Question: I am trying to make a zip file that contains pdfs. When i extract the zip, the pdfs are corrupted. I placed a watch on 'outputStream'. Here is the first exception
> 'outputStream.Length' threw an exception of type 'System.NotSupportedException' long
here is the entire watch

Code
'''
[HttpPost]
[ActionName("ZipFileAction")]
public HttpResponseMessage ZipFiles([FromBody]int[] id)
{
if (id == null)
{//Required IDs were not provided
throw new HttpResponseException(new HttpResponseMessage(HttpStatusCode.BadRequest));
}
List<Document> documents = new List<Document>();
using (var context = new ApplicationDbContext())
{
foreach (int NextDocument in id)
{
Document document = context.Documents.Find(NextDocument);
if (document == null)
{
throw new HttpResponseException(new HttpResponseMessage(HttpStatusCode.NotFound));
}
documents.Add(document);
}
var streamContent = new PushStreamContent((outputStream, httpContext, transportContent) =>
{
try
{
using (var zipFile = new ZipFile())
{
foreach (var d in documents)
{
var dt = d.DocumentDate.ToString("y").Replace('/', '-').Replace(':', '-');
string fileName = String.Format("{0}-{1}-{2}.pdf", dt, d.PipeName, d.LocationAb);
zipFile.AddEntry(fileName, d.DocumentUrl);
}
zipFile.Save(outputStream); //Null Reference Exception
}
}
finally
{
outputStream.Close();
}
});
streamContent.Headers.ContentType = new MediaTypeHeaderValue("application/octet-stream");
streamContent.Headers.ContentDisposition = new ContentDispositionHeaderValue("attachment");
streamContent.Headers.ContentDisposition.FileName = "reports.zip";
var response = new HttpResponseMessage(HttpStatusCode.OK)
{
Content = streamContent
};
return response;
}
'''
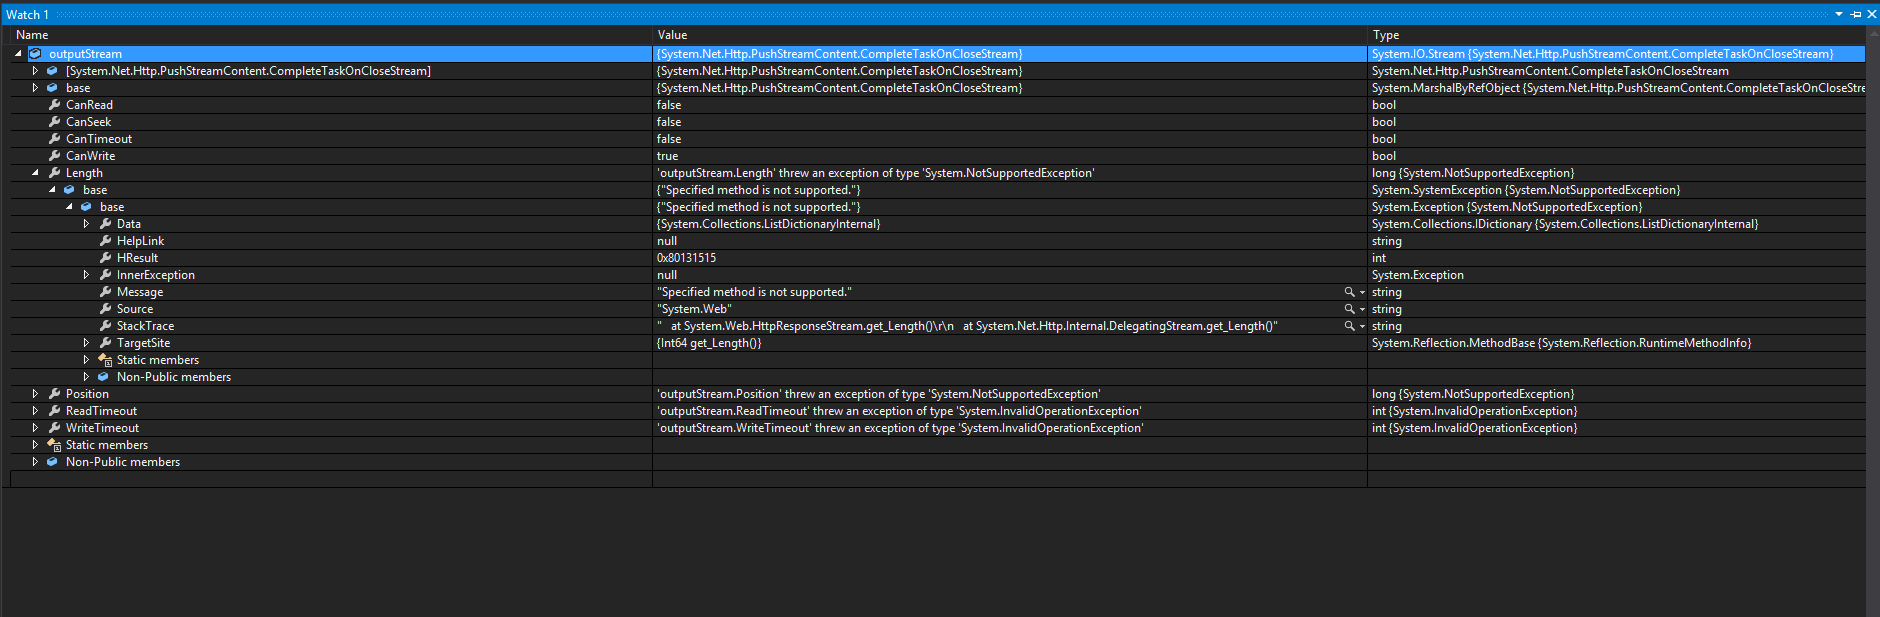
Answer: problem turned out to be i was not saving any content in the pdf. I was just saving the documentUrl. so changed things up by using FileInfo to do that. working code
'''
[HttpPost]
[ActionName("ZipFileAction")]
public HttpResponseMessage ZipFiles([FromBody]int[] id)
{
if (id == null)
{//Required IDs were not provided
throw new HttpResponseException(new HttpResponseMessage(HttpStatusCode.BadRequest));
}
List<Document> documents = new List<Document>();
using (var context = new ApplicationDbContext())
{
foreach (int NextDocument in id)
{
Document document = context.Documents.Find(NextDocument);
if (document == null)
{
throw new HttpResponseException(new HttpResponseMessage(HttpStatusCode.NotFound));
}
documents.Add(document);
}
var streamContent = new PushStreamContent((outputStream, httpContext, transportContent) =>
{
try
{
using (var zipFile = new ZipFile())
{
foreach (var d in documents)
{
var dt = d.DocumentDate.ToString("y").Replace('/', '-').Replace(':', '-');
string fileName = String.Format("{0}-{1}-{2}.pdf", dt, d.PipeName, d.LocationAb);
FileInfo fi = new FileInfo(d.DocumentUrl);
var fileReadStream = fi.OpenRead();
var fileSize = (int)fi.Length;
var fileContent = new byte[fileSize];
fileReadStream.Read(fileContent, 0, fileSize);
zipFile.AddEntry(fileName, fileContent);
}
zipFile.Save(outputStream); //Null Reference Exception
}
}
finally
{
outputStream.Close();
}
});
streamContent.Headers.ContentType = new MediaTypeHeaderValue("application/octet-stream");
streamContent.Headers.ContentDisposition = new ContentDispositionHeaderValue("attachment");
streamContent.Headers.ContentDisposition.FileName = "reports.zip";
var response = new HttpResponseMessage(HttpStatusCode.OK)
{
Content = streamContent
};
return response;
}
}
}
'''